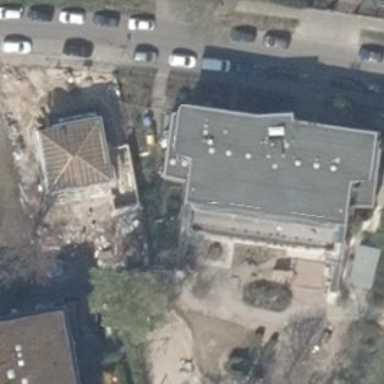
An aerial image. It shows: Kindergarten building.